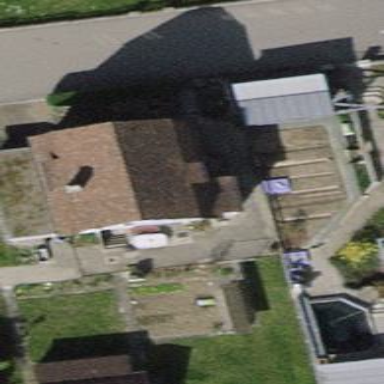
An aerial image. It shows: Detached building with gambrel roof shape.